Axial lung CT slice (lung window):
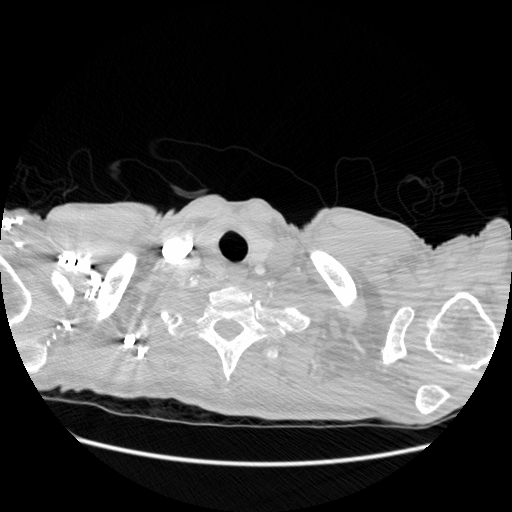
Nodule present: no